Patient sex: F
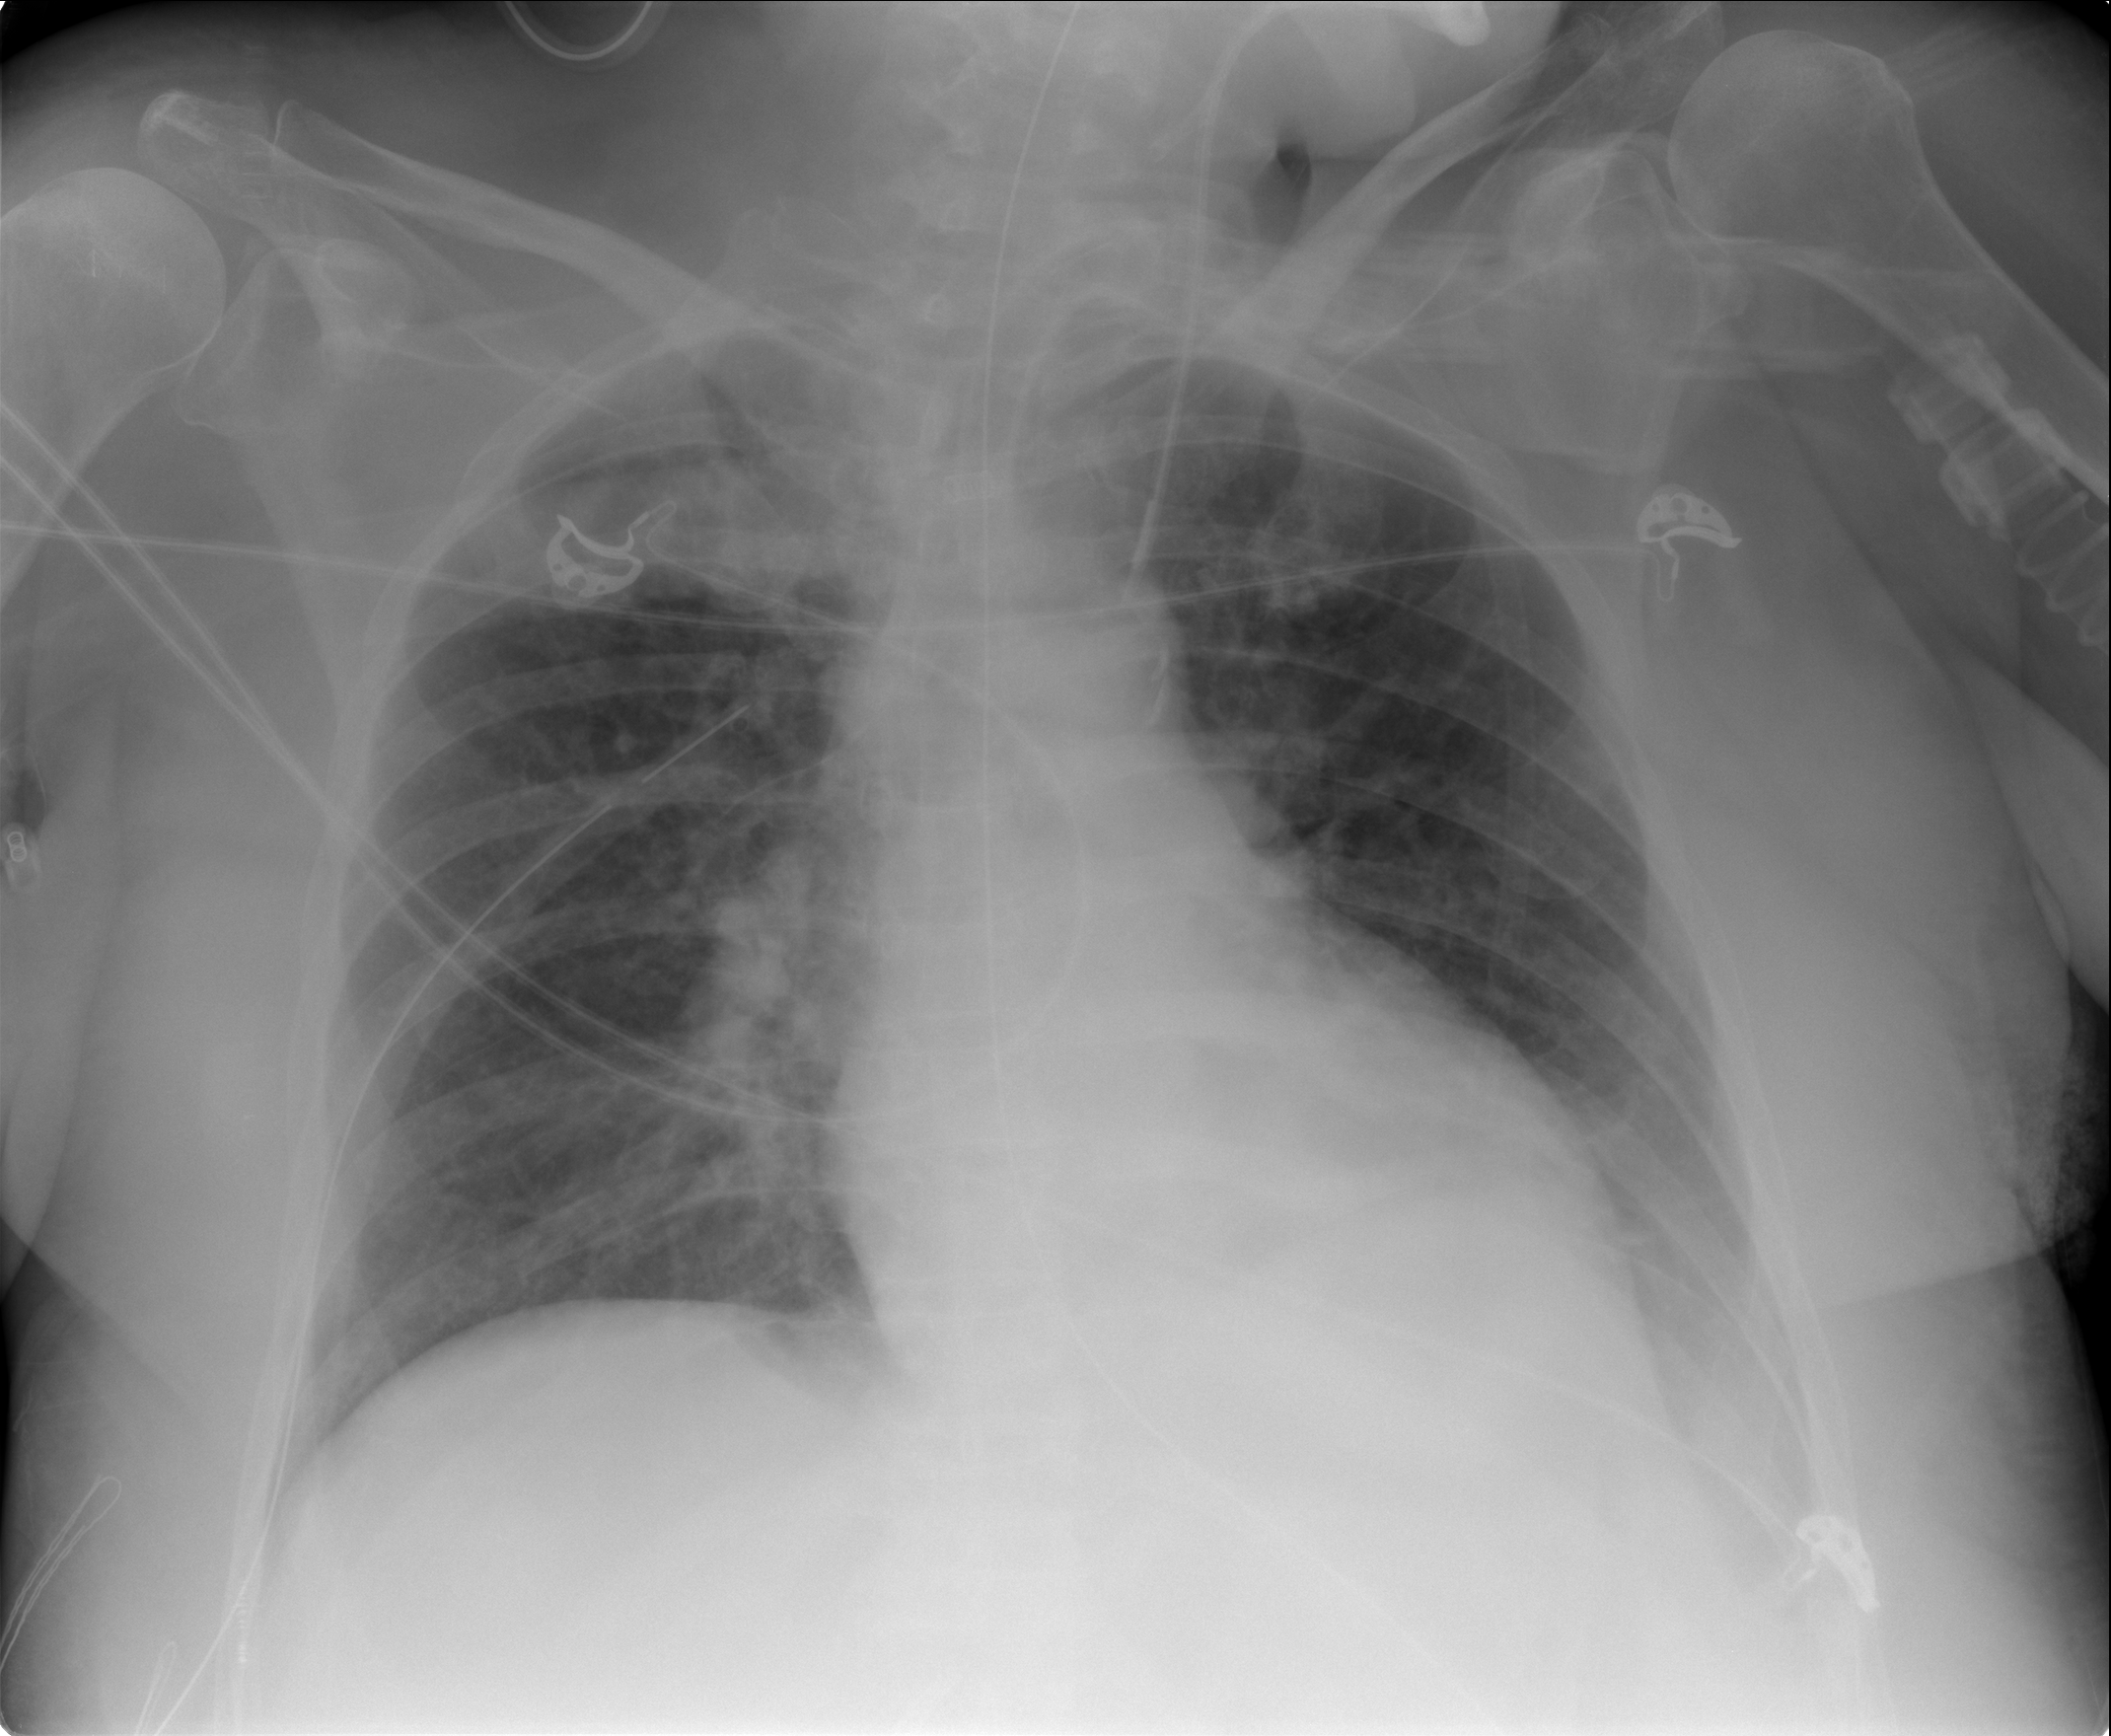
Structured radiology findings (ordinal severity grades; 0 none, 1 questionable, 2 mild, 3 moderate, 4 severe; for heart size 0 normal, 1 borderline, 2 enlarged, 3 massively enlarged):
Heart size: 2
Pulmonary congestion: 2
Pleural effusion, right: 1
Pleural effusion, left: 0
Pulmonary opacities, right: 2
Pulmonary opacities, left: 2
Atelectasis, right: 3
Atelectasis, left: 2